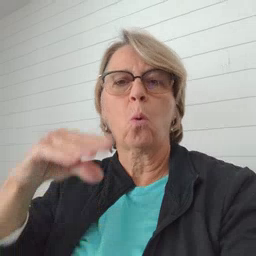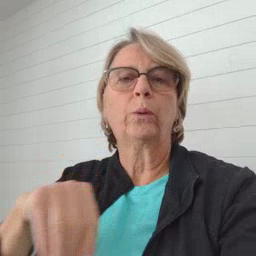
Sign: story